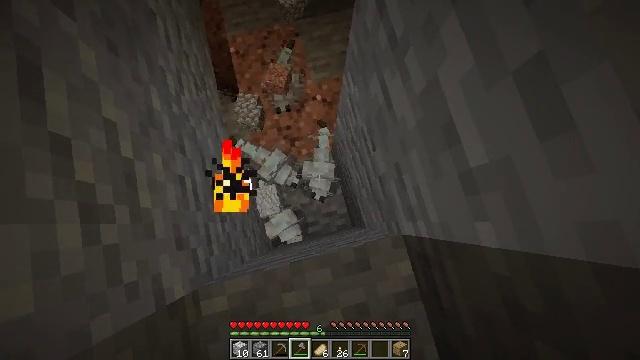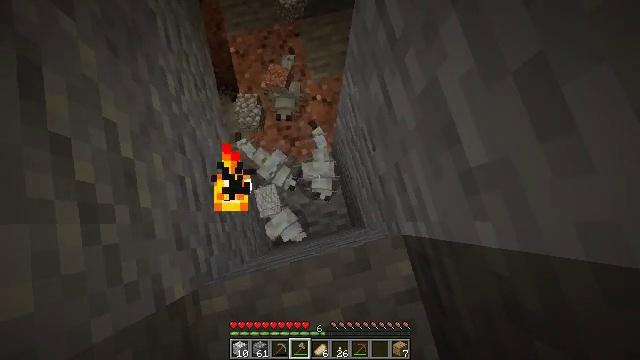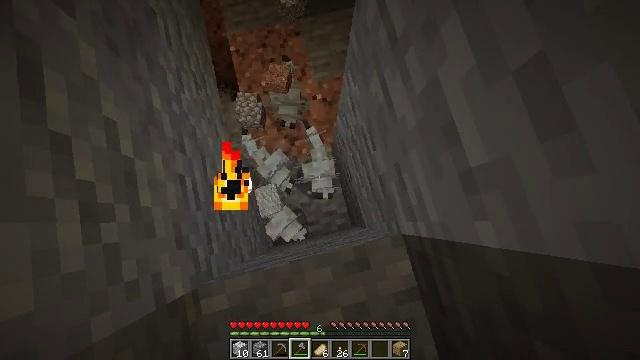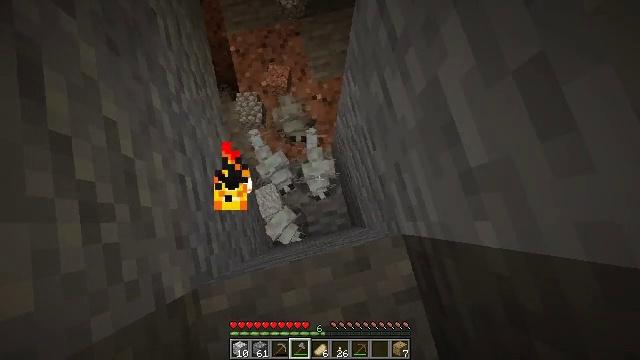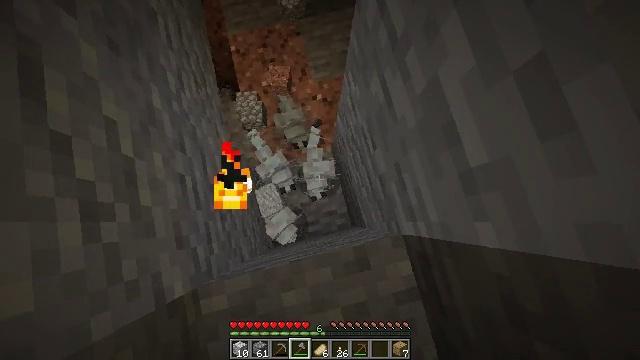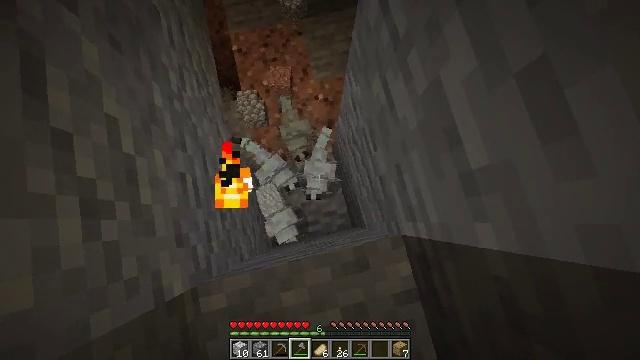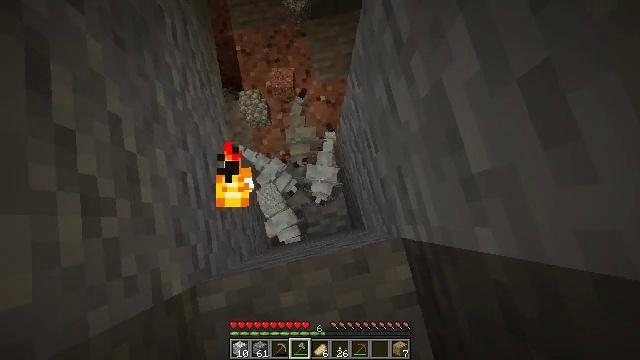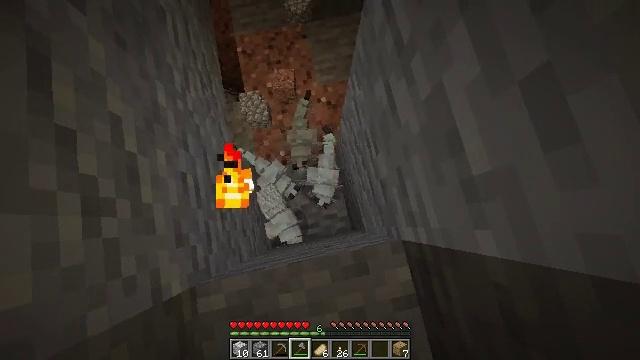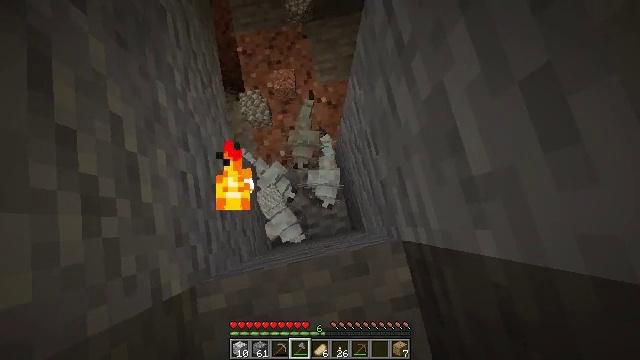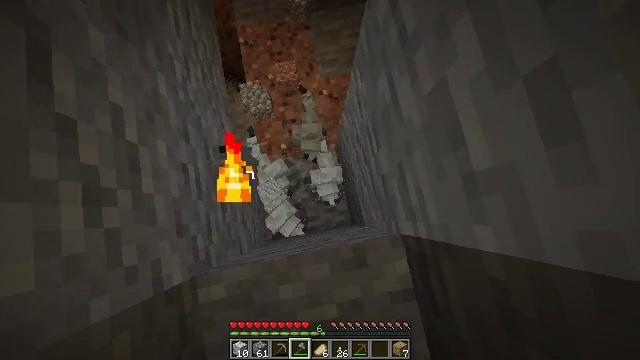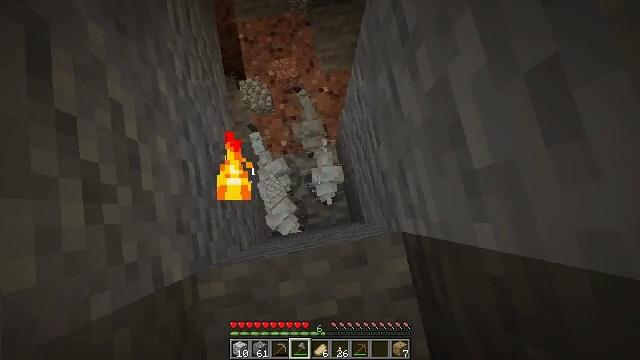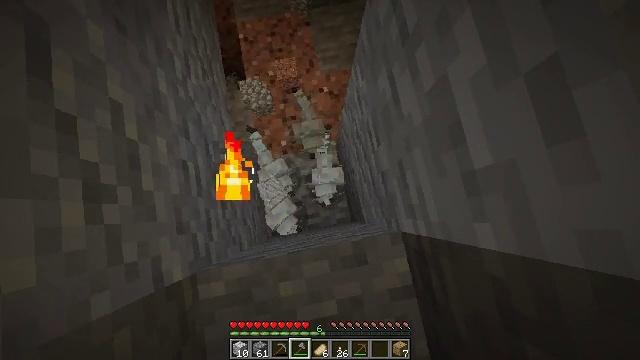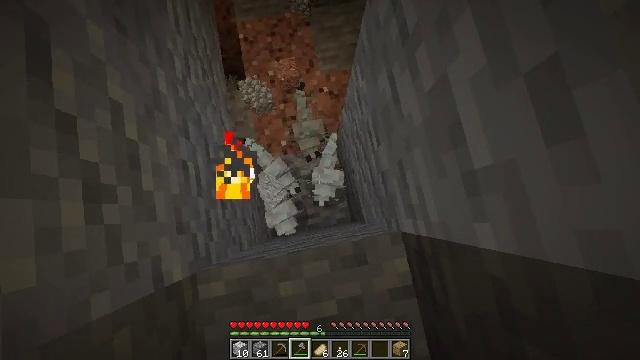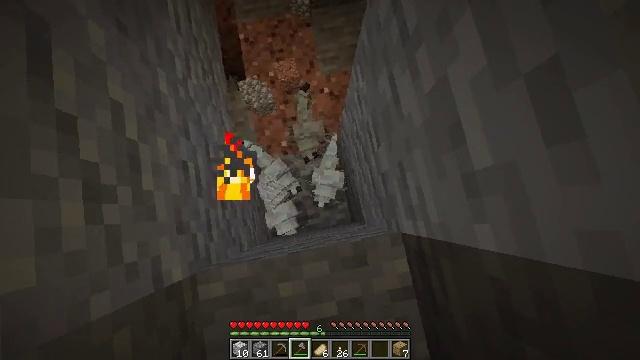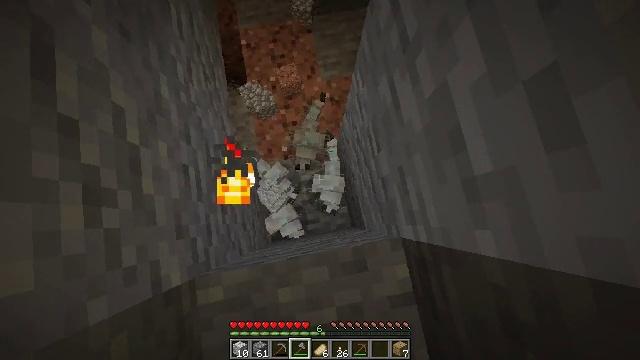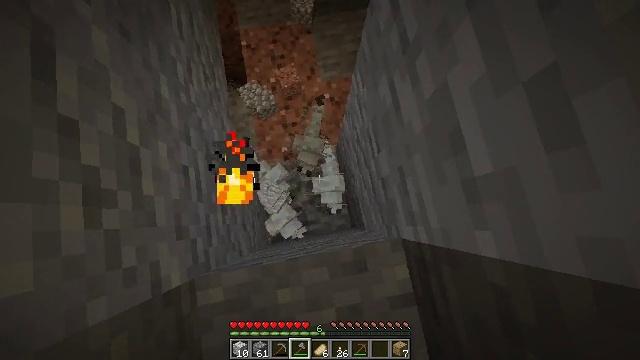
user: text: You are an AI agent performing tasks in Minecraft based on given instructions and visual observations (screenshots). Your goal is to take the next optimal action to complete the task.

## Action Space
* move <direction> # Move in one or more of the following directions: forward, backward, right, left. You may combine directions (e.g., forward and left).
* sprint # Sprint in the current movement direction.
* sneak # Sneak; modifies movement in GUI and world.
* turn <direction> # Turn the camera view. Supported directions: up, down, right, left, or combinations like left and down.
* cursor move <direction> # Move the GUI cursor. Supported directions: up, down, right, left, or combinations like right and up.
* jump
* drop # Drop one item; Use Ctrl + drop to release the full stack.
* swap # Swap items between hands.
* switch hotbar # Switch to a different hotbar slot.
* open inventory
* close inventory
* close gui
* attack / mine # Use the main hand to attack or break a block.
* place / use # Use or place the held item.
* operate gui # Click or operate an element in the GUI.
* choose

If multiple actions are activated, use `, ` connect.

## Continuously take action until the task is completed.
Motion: motion action
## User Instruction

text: Kill a silverfish.
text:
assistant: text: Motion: sneak
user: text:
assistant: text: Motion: sneak
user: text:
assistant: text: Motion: sneak
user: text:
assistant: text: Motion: sneak
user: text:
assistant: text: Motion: sneak
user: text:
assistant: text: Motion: sneak, turn left
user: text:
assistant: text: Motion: sneak
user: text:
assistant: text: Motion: sneak, attack / mine
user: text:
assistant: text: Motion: sneak, turn down, attack / mine
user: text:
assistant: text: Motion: sneak, attack / mine
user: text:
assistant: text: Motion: sneak, attack / mine
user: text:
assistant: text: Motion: sneak, attack / mine
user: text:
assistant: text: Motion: sneak
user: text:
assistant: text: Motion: sneak, turn up
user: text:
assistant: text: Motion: sneak
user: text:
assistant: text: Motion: sneak
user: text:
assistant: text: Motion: sneak
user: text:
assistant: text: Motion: sneak
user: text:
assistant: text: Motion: sneak, turn up
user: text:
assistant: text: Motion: sneak, turn left and up
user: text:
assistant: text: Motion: sneak, attack / mine
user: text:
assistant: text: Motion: sneak, attack / mine
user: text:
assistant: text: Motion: sneak, attack / mine
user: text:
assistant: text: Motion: sneak, turn down, attack / mine
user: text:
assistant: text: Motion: sneak
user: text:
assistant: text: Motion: sneak, turn down, attack / mine
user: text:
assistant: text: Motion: sneak, turn down, attack / mine
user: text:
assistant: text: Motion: sneak, attack / mine
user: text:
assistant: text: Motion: sneak
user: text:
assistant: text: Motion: sneak